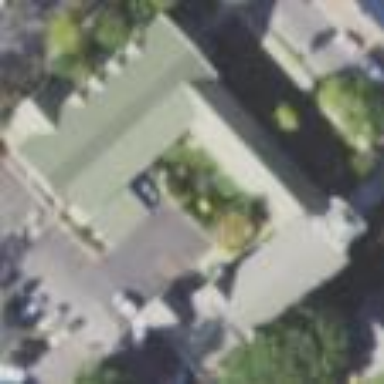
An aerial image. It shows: Building serving as place of worship.